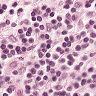
Metastatic tissue present: no